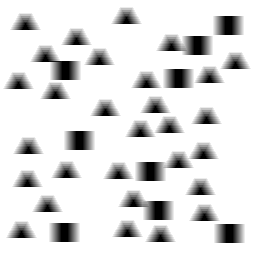
Squares: 9
Triangles: 29
Stars: 0
Total shapes: 38